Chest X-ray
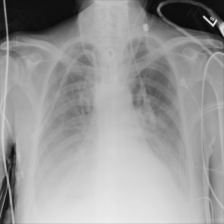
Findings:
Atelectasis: negative
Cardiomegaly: negative
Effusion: positive
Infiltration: negative
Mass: negative
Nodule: negative
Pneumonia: negative
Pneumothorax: negative
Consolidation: negative
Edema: negative
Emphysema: negative
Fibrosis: negative
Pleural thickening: negative
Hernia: negative